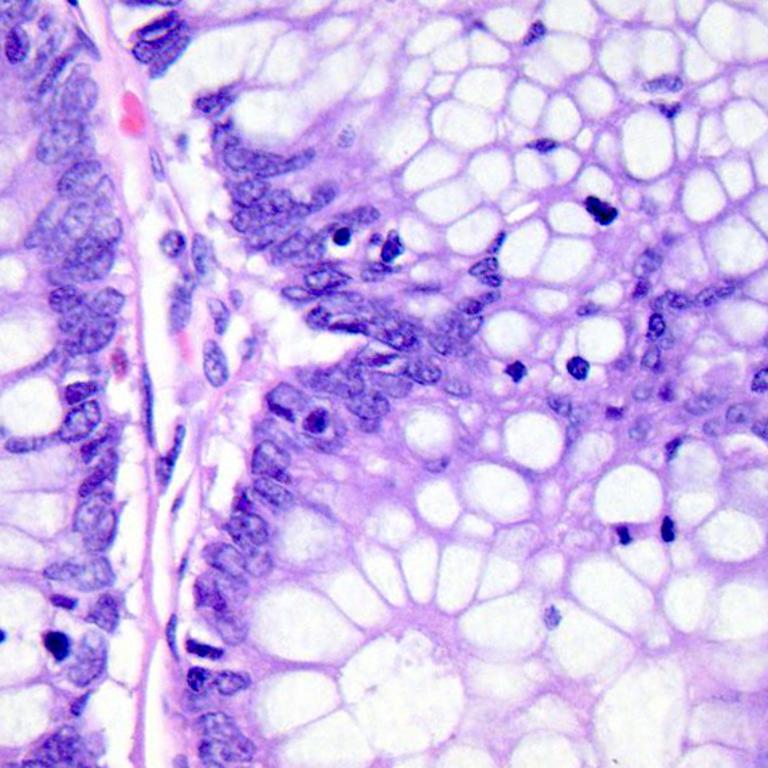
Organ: colon
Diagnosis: benign